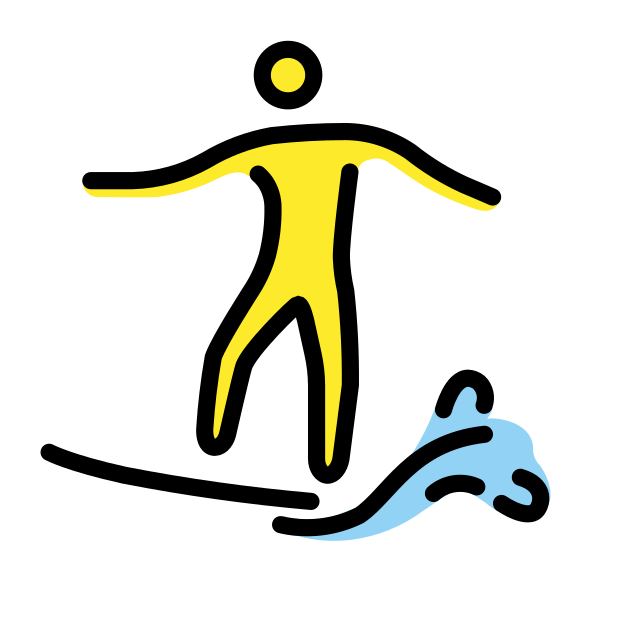
man surfing